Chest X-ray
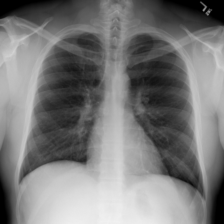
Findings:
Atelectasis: negative
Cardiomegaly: negative
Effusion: negative
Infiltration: negative
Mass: negative
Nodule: negative
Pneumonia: negative
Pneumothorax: negative
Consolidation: negative
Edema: negative
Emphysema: negative
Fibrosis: negative
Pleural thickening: negative
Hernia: negative